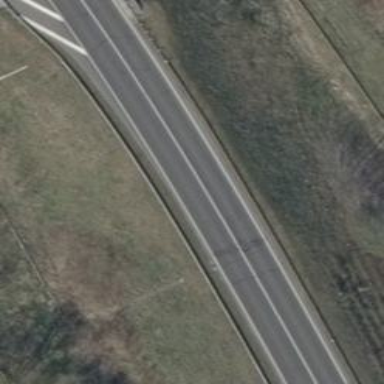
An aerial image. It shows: Trunk highway designated as motorroad.